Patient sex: M
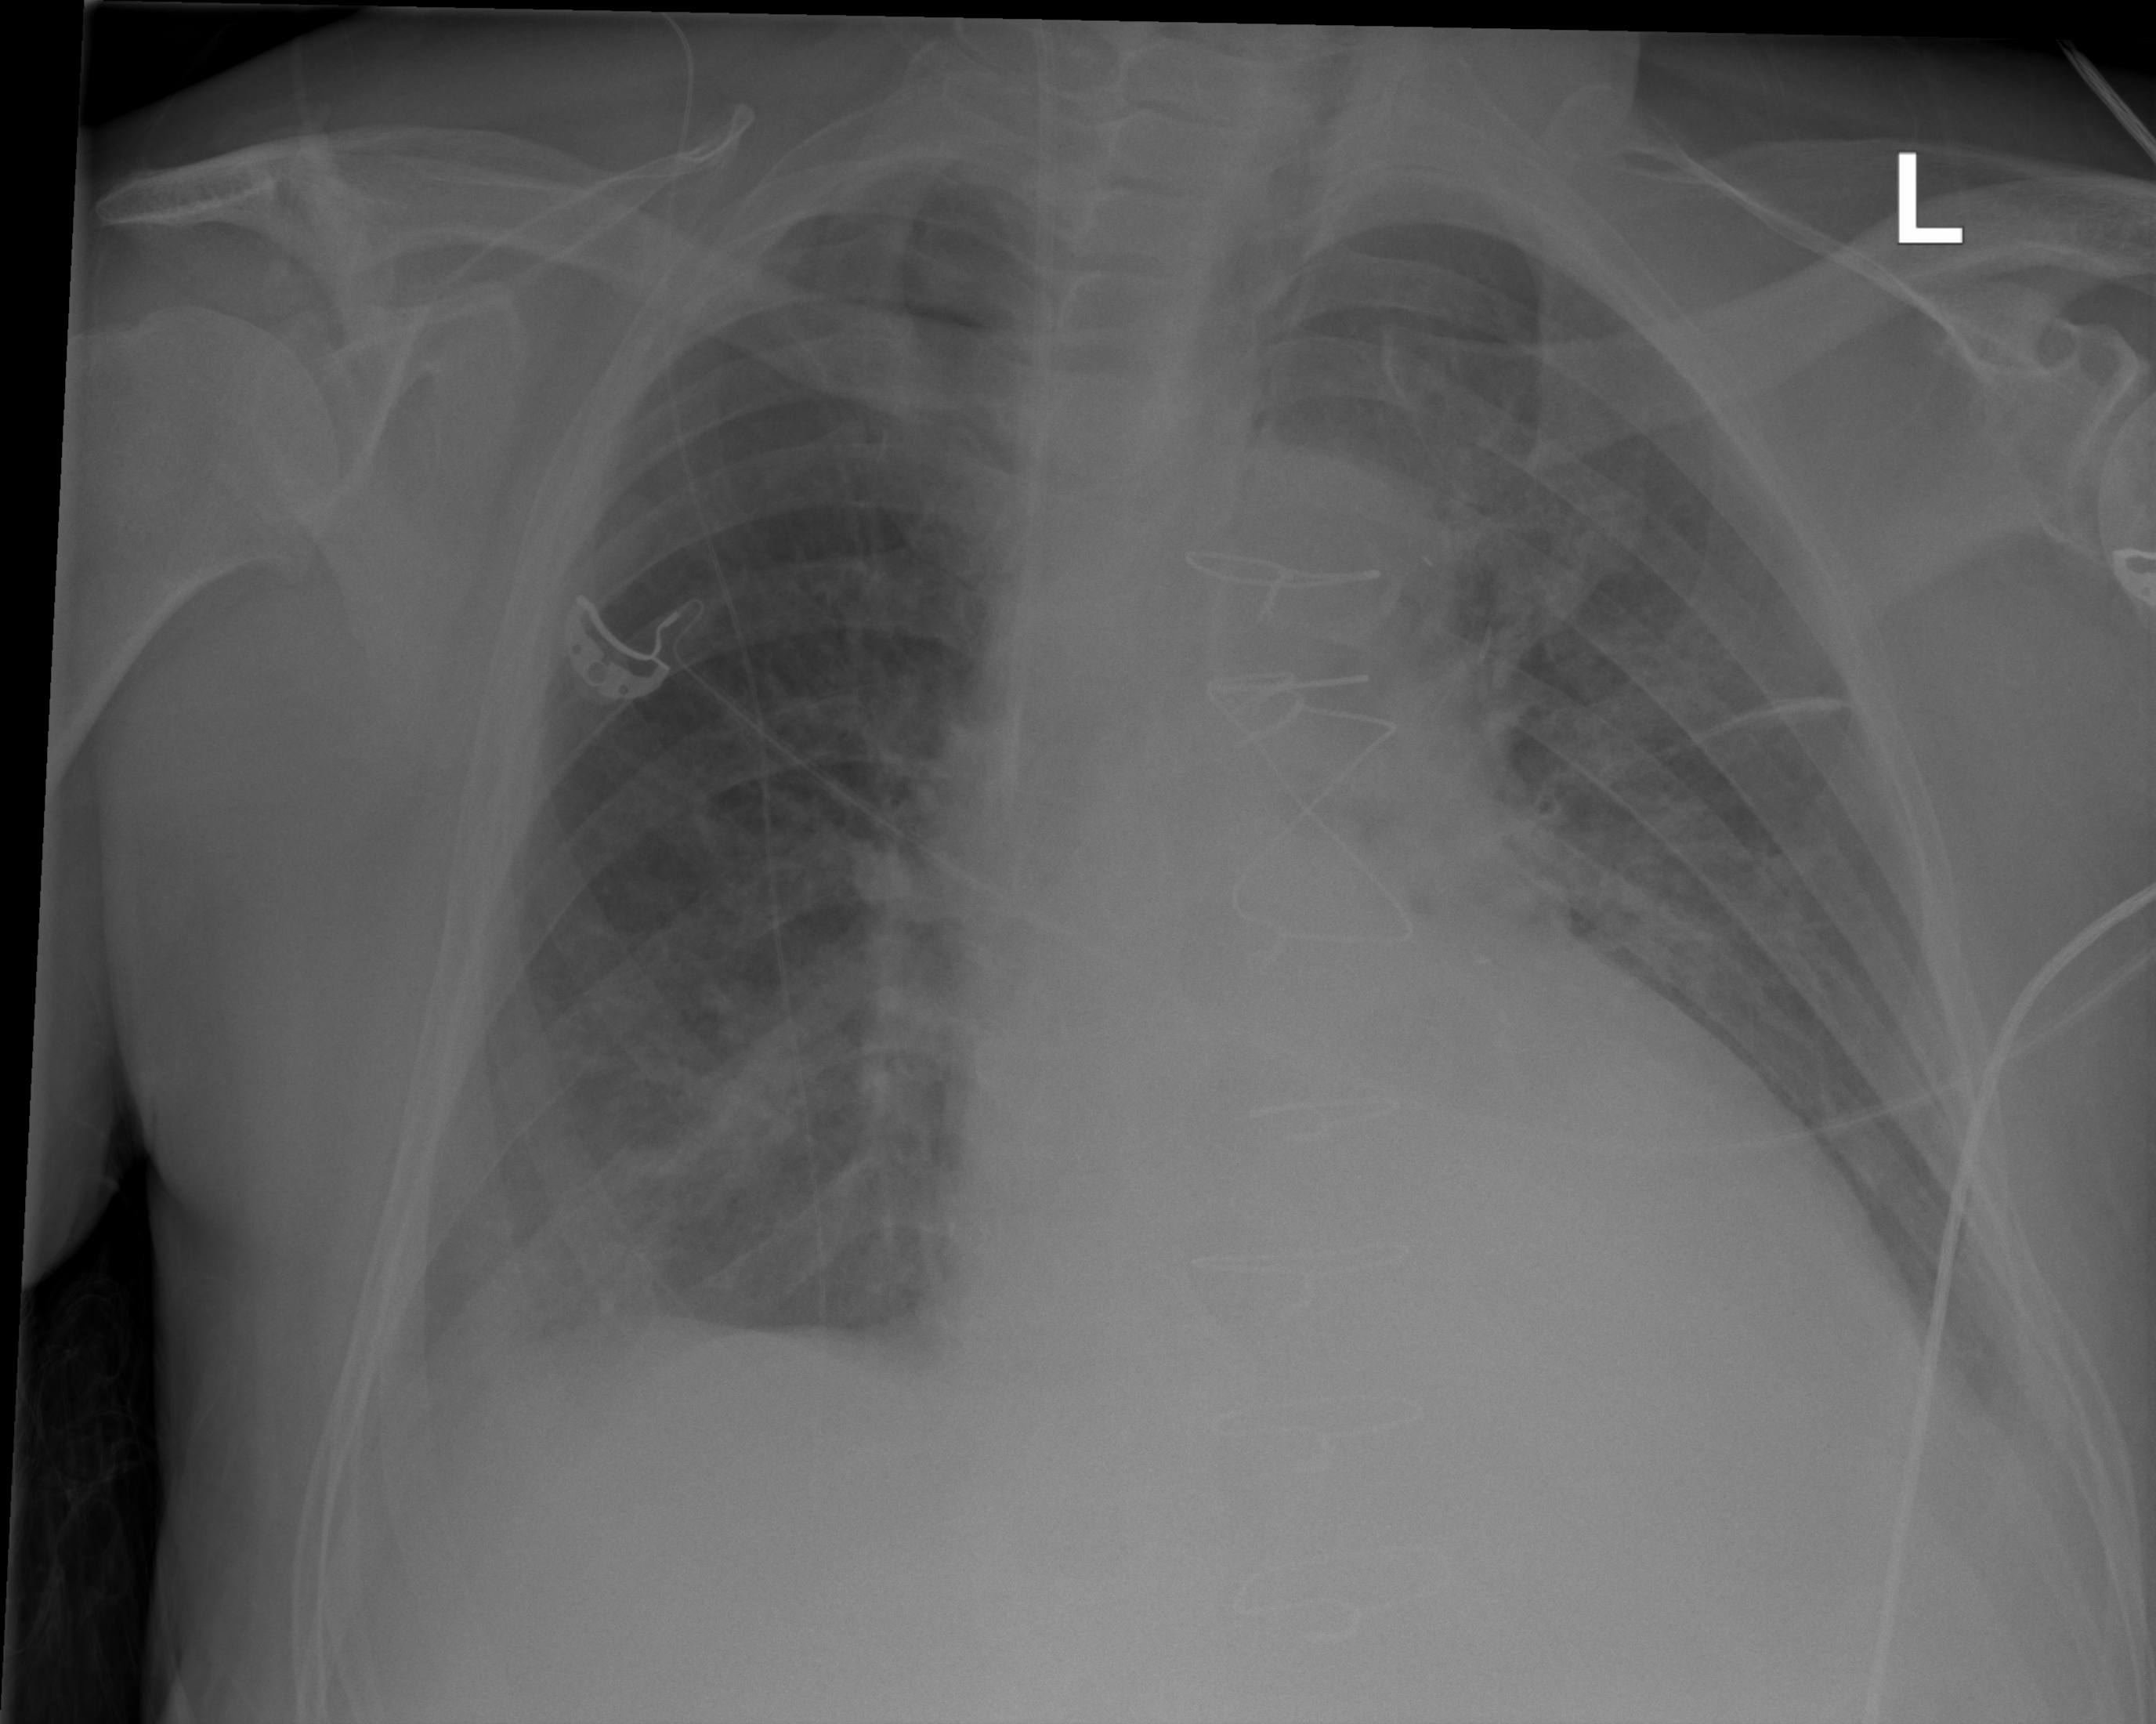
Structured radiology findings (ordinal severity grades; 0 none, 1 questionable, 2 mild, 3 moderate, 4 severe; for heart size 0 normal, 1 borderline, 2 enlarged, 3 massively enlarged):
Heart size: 2
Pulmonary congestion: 2
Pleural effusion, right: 2
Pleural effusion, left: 2
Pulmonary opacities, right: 2
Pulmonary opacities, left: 2
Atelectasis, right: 2
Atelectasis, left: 2